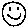
Label: smiley face